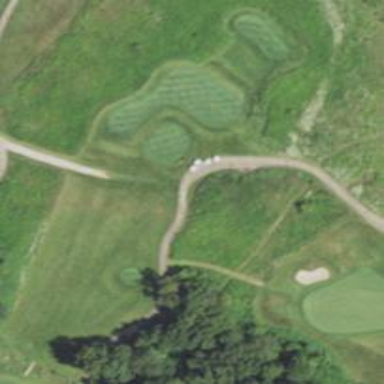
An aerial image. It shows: Area with grass used as rough in golf course.